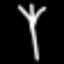
Label: fork